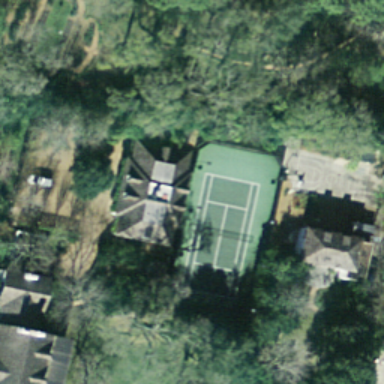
A small tennis court with many plants surrounded .